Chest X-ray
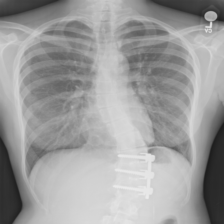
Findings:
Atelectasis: negative
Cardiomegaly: negative
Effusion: negative
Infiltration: negative
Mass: negative
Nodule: negative
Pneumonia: negative
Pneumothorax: negative
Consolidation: negative
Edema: negative
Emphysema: negative
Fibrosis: positive
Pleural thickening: negative
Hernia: negative